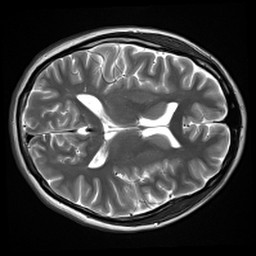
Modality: inplaneT2
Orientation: axial
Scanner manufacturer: siemens
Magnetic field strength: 3 T
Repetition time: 7.02 s
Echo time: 0.069 s